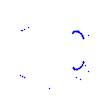
Particle: pion